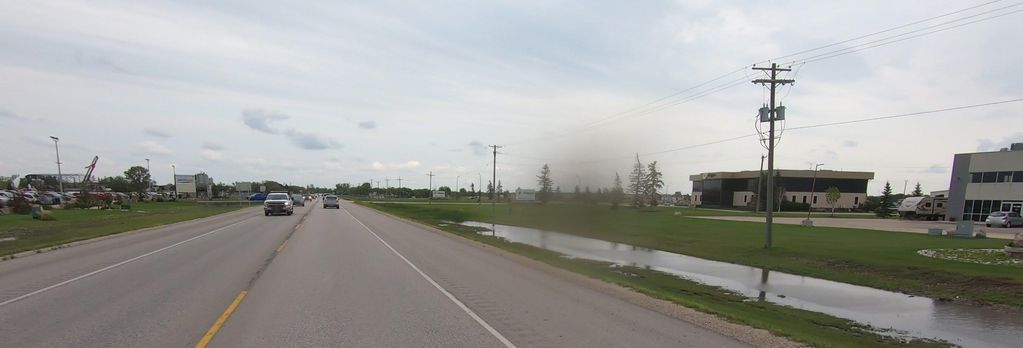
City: winnipeg